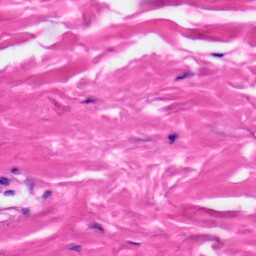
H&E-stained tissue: Skin